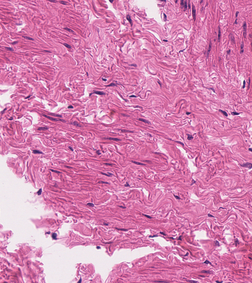
Tumor epithelial tissue: no
Tumor-associated stroma tissue: yes
Normal tissue: no